Question: I have many to many relationship tables. Sube and User
'''
namespace Odev.Entities
{
public class User
{
[Key]
public int Id { get; set; }
[Required]
[DisplayName("Kimlik No")]
[ StringLength(11)]
[Index(IsUnique = true)]
public string UserName { get; set; }
[ StringLength(8)]
[DisplayName("Sifre")]
public string Password { get; set; }
[DisplayName("Ad Soyad")]
public string NameSurname { get; set; }
[DisplayName("Bolum")]
public string Bolum { get; set; }
[DisplayName("Dal")]
public string Dal { get; set; }
[DisplayName("Ogrenci No")]
public int OgrenciNo { get; set; }
public int RoleId { get; set; }
public virtual ICollection<Sube> Subes { get; set; }
public virtual List<Notification> Notifications { get; set; }
public virtual List<Homework> Homeworks { get; set; }
public virtual Role Role { get; set; }
}
}
namespace Odev.Entities
{
public class Sube
{
[Key]
public int Id { get; set; }
[DisplayName("Sube")]
public string Sube_Name { get; set; }
public virtual Homework Homework { get; set; }
public virtual ICollection<User> Users { get; set; }
}
}
namespace Odev.DataAccessLayer
{
public class DatabaseContext : DbContext
{
public DatabaseContext() : base("dataConnection")
{
Database.SetInitializer(new OdevInitializer());
}
public DbSet<User> Users { get; set; }
public DbSet<Homework> Homeworks { get; set; }
public DbSet<Role> Roles { get; set; }
public DbSet<Sube> Subes { get; set; }
public DbSet<Notification> Notifications { get; set; }
protected override void OnModelCreating(DbModelBuilder modelBuilder)
{
modelBuilder.Conventions.Remove<PluralizingTableNameConvention>();
}
}
}
'''
and my ViewModel
'''
namespace Odev.Models{
public class ViewModel{
public string Sube_Name { get; set; }
public string NameSurname { get; set; }
public string UserName { get; set; }
public int UserId { get; set; }
public int SubeId { get; set; }
public User User { get; set; }
public Sube Sube { get; set; }
public Role Role { get; set; }
}}
'''
I want to show User's SubeId:

How I select Sube's id ?
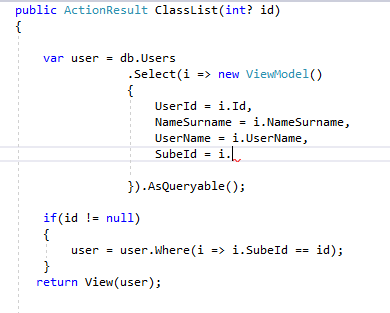
Answer: You need connect both entities with a foreign key.
Please, read this doc: <URL>